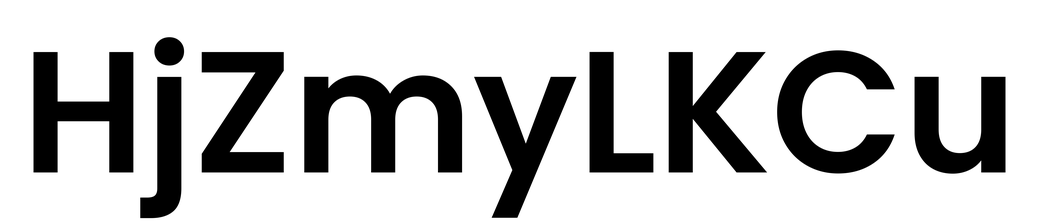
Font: Poppins-SemiBold